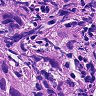
Metastatic tissue present: yes